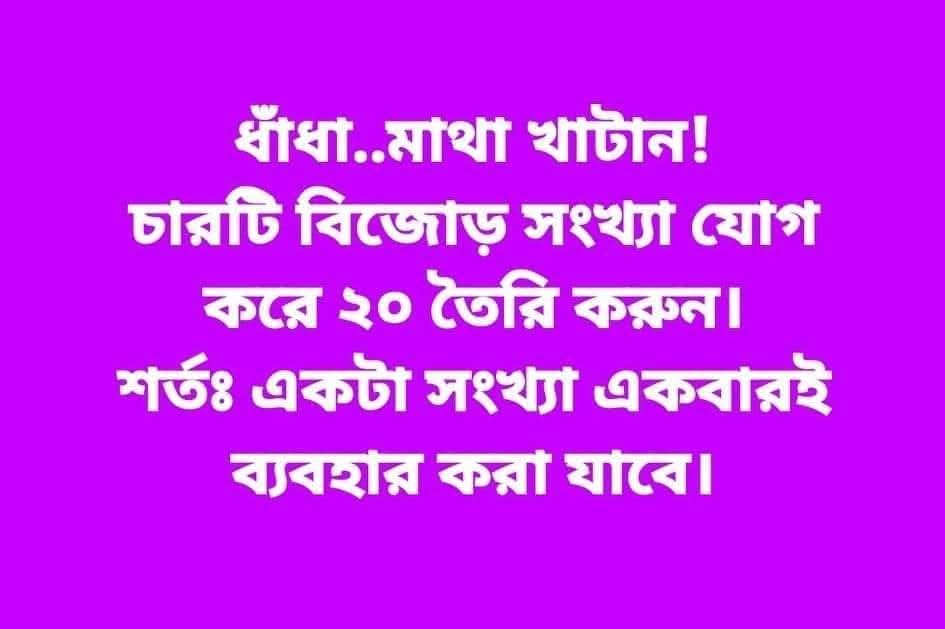
Text: ধাঁধা..মাথা খাটান!
চারটি বিজোড় সংখ্যা যোগ করে ২০ তৈরি করুন।
শর্তঃ একটা সংখ্যা একবারই ব্যবহার করা যাবে।
Label: Non Hate